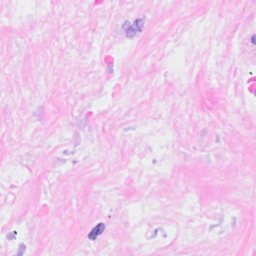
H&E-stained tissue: Breast